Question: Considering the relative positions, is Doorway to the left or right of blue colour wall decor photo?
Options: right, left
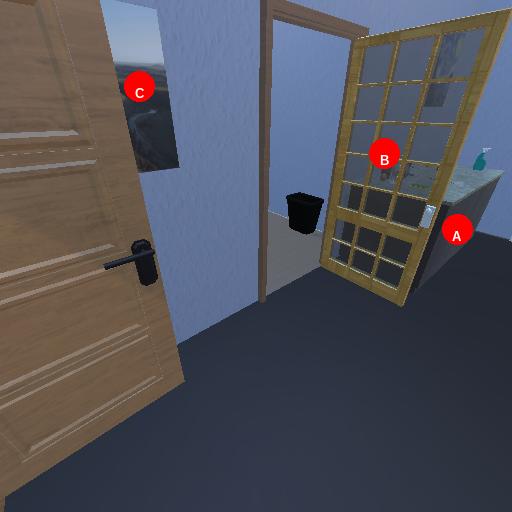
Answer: right